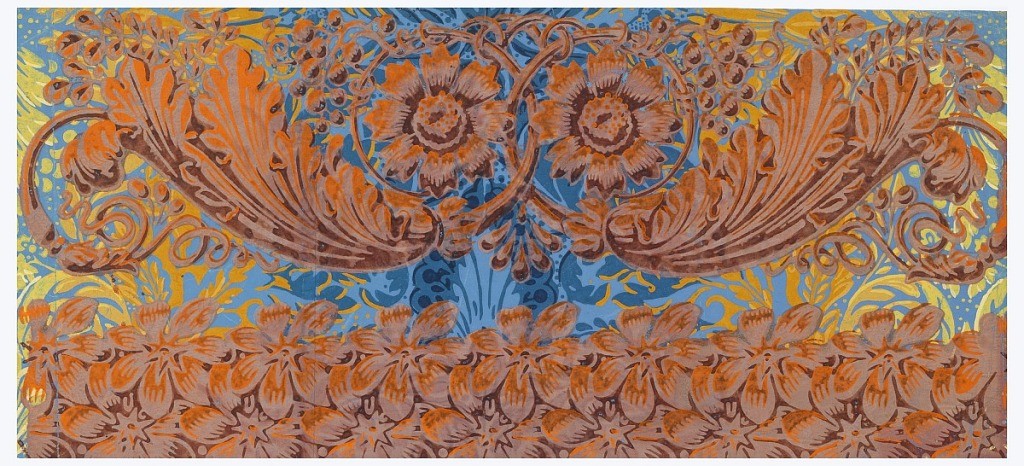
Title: Border
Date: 1815–25
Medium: Block-printed
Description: Horizontal rectangle. Foliage motifs in yellow overlaid by acanthus motifs in red-orange, on an irisé, or rainbow, patterned field.